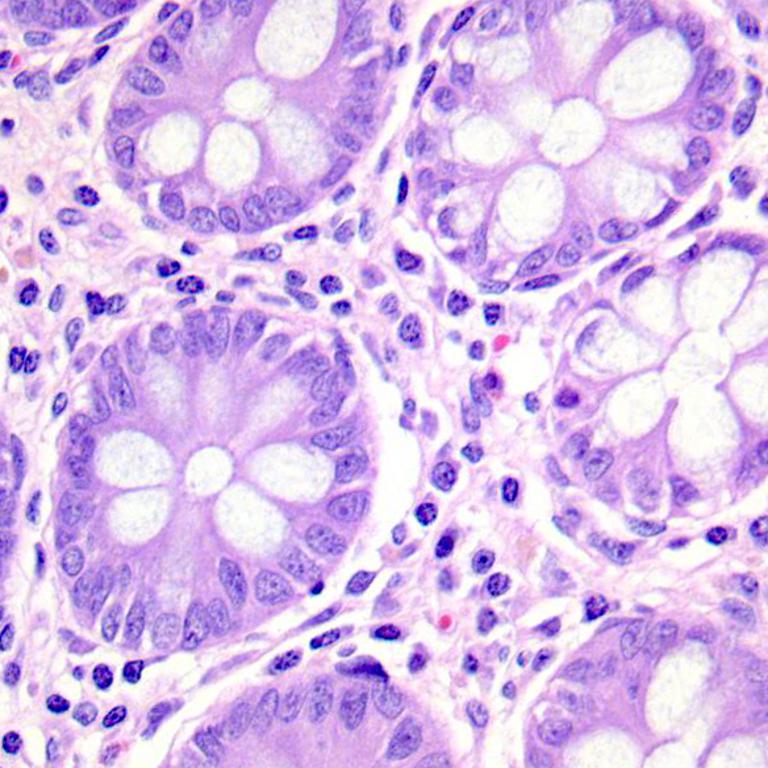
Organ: colon
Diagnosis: benign